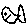
Label: fish